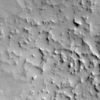
Label: not_dusty